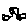
Label: car